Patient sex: M
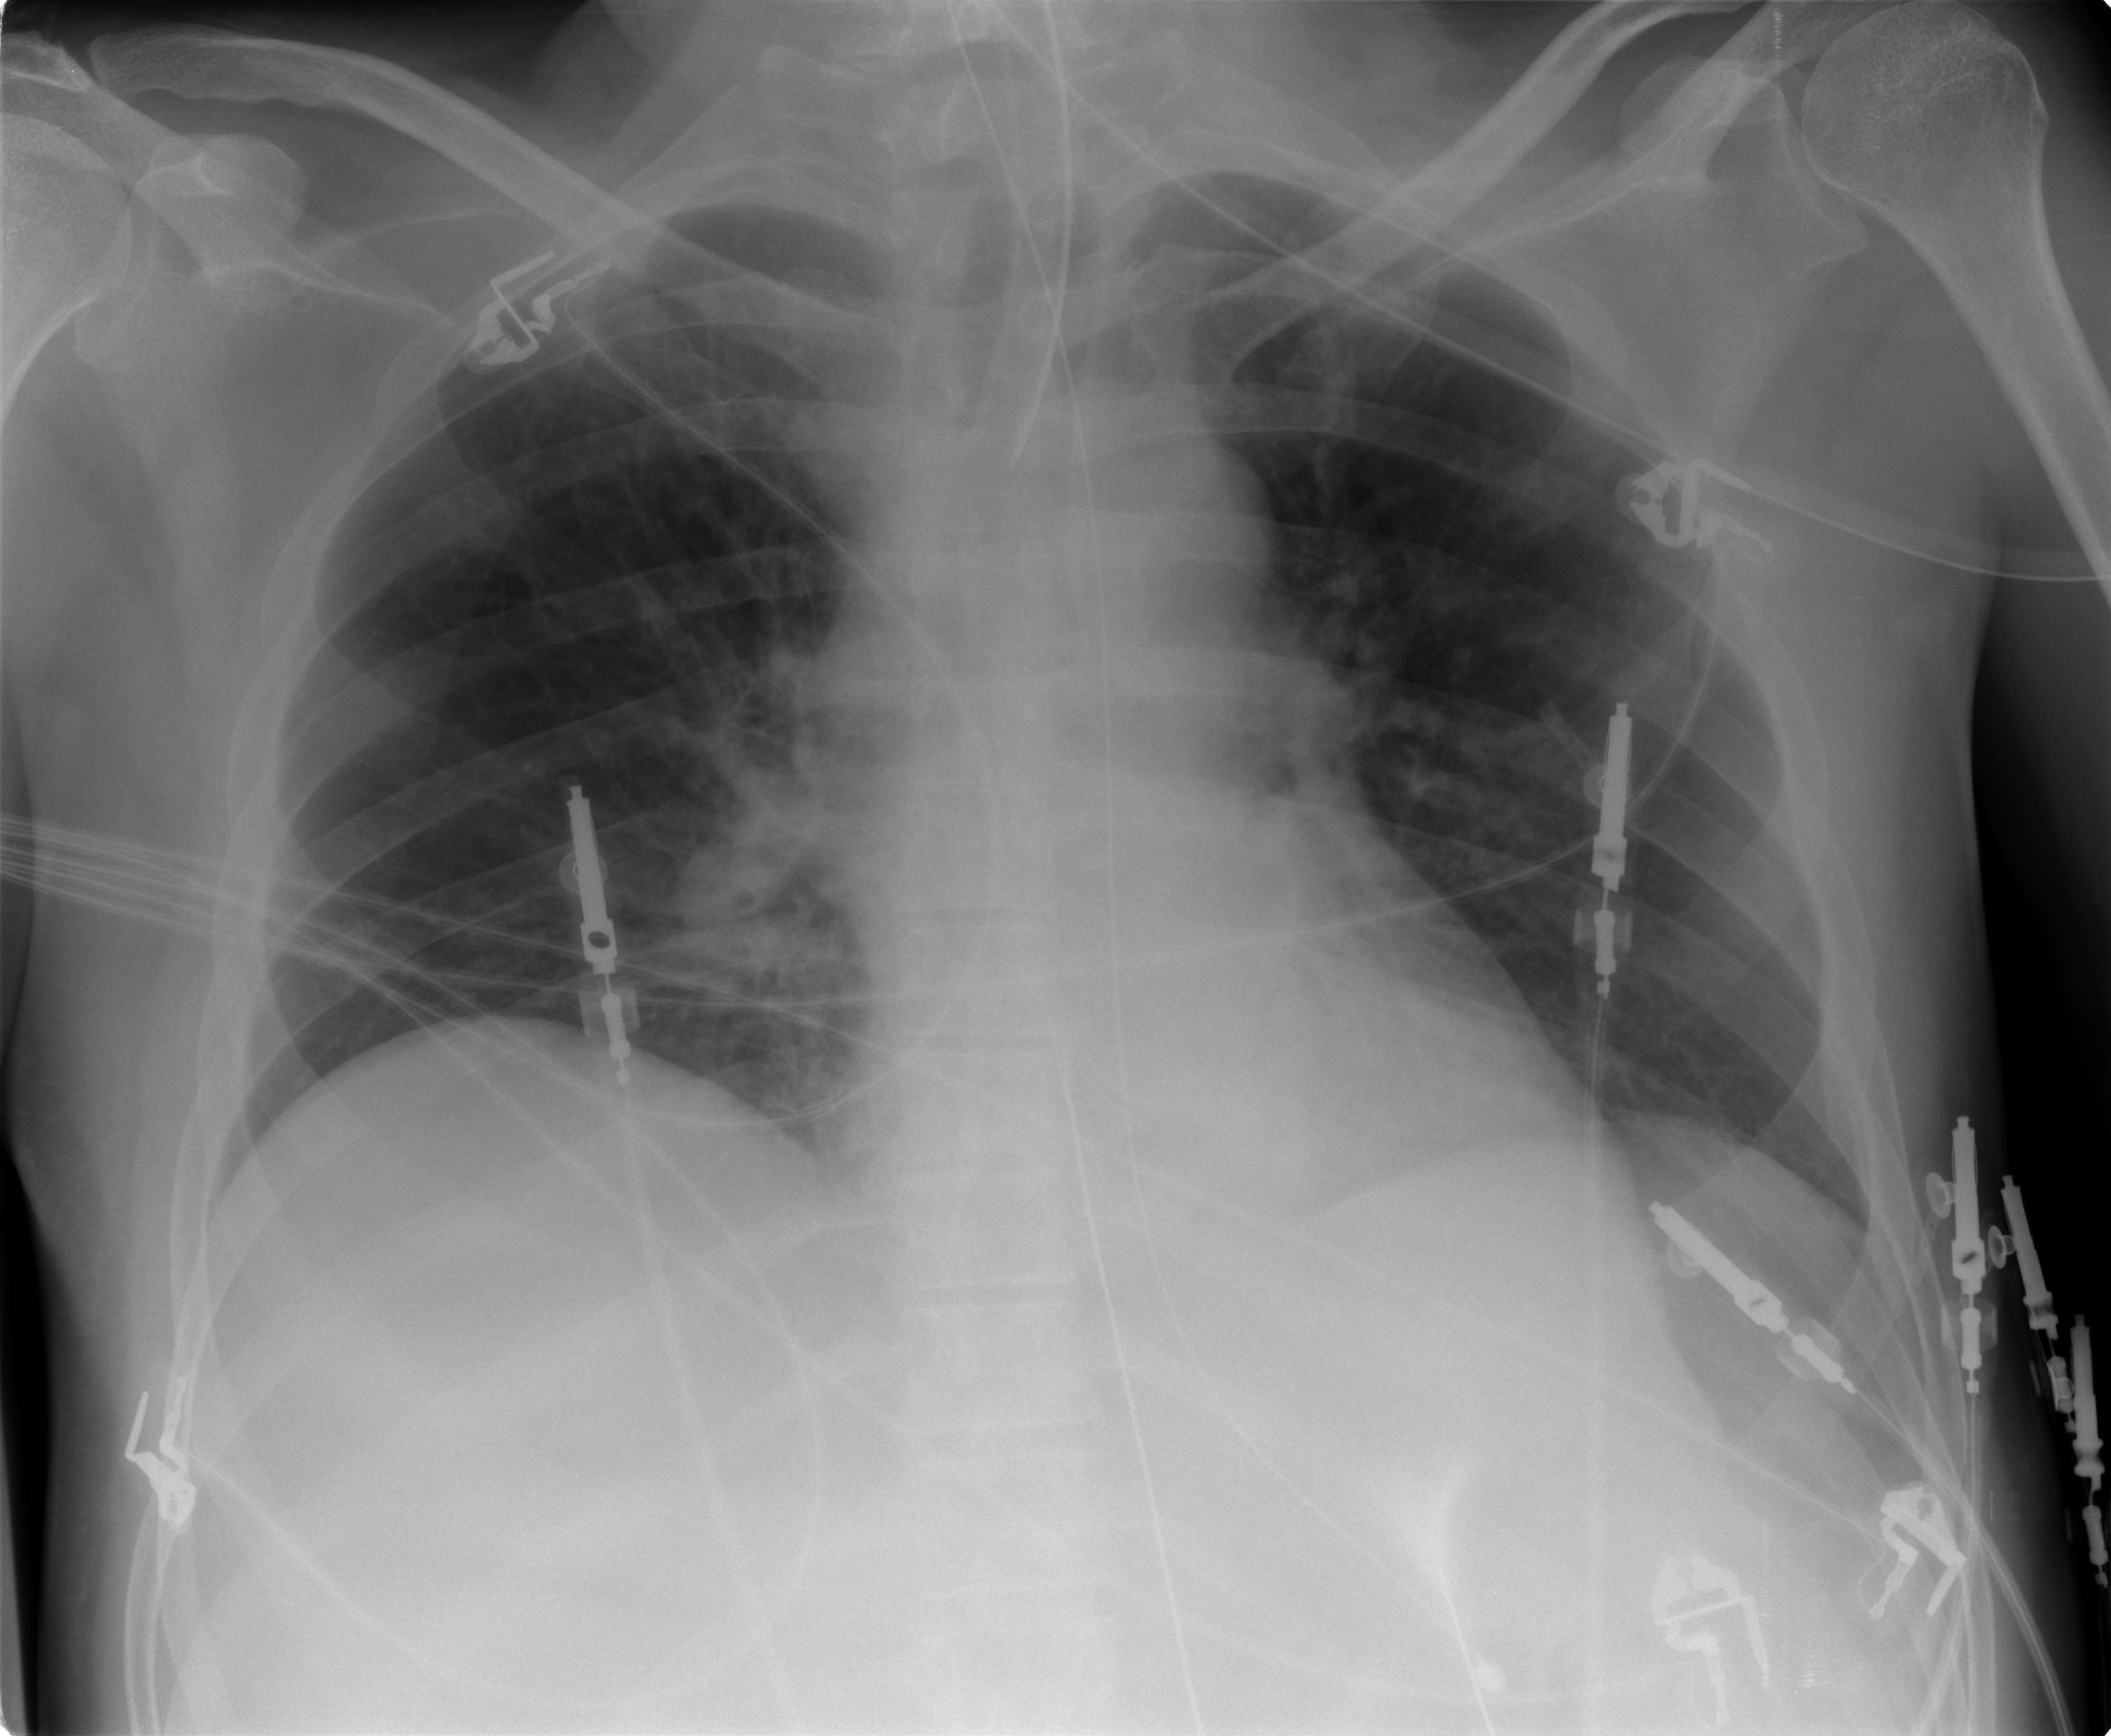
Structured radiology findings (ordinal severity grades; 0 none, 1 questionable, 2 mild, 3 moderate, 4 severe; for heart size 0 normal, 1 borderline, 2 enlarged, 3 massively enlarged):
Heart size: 0
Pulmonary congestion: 1
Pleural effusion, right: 0
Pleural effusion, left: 0
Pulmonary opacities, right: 0
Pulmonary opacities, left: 0
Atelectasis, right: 0
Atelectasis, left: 0